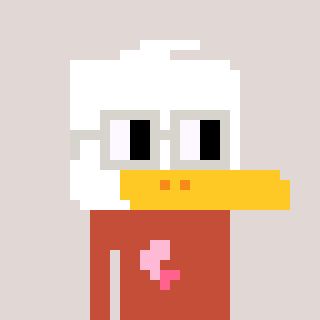
a pixel art character with square light gray glasses, a duck-shaped head and a rust-colored body on a warm background